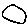
Label: moon